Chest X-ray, AP view. Patient: 76 years old, sex M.
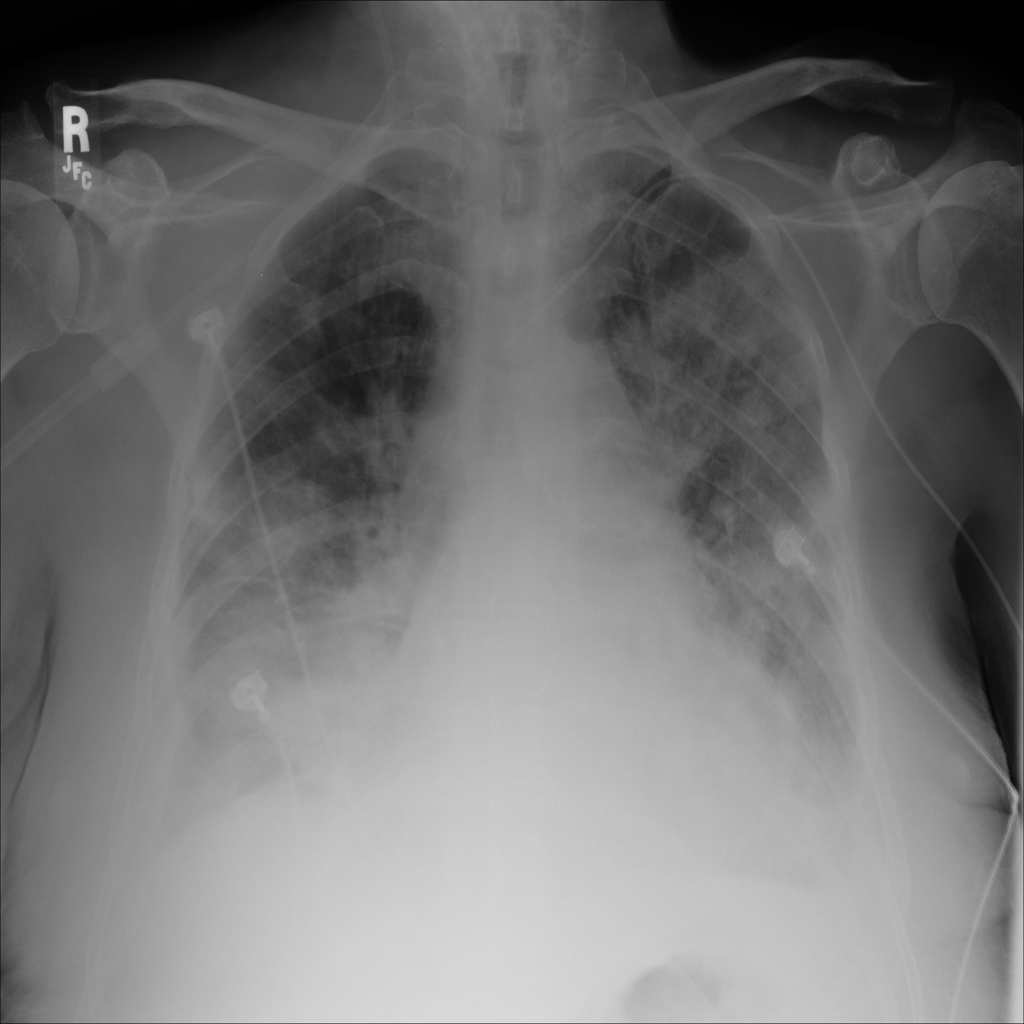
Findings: Infiltration